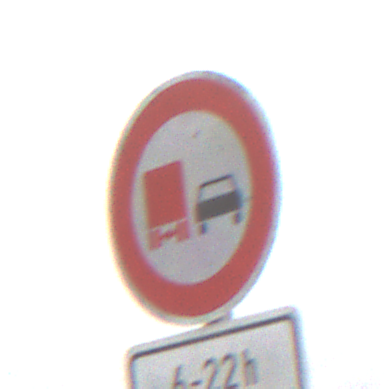
Verkehrszeichen: UeberholverbotKraftfahrzeuge
Zusatzzeichen unten: ZeitangabenMitBeschraenkungAufWochentage4
Umgebung: Outdoor, Nature
Tageszeit: MorningAfternoon
Wetter: Overcast
Licht: Natural
Jahreszeit: NotSpecified
Kontrast: LowContrast